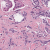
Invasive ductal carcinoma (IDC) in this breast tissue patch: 1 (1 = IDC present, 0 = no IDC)